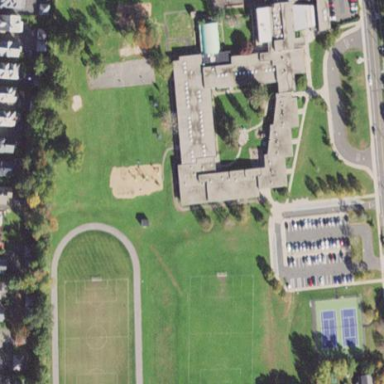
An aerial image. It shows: School.